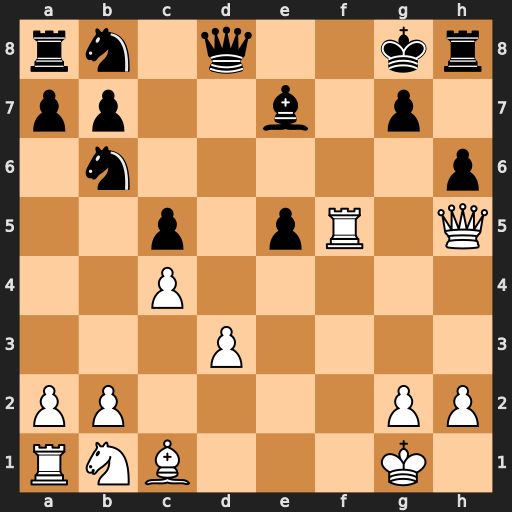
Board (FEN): rn1q2kr/pp2b1p1/1n5p/2p1pR1Q/2P5/3P4/PP4PP/RNB3K1
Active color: w
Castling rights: -
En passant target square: -
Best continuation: Qf7+ Kh7 Rh5 Qd4+ Kh1